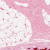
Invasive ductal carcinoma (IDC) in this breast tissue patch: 0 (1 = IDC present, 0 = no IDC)